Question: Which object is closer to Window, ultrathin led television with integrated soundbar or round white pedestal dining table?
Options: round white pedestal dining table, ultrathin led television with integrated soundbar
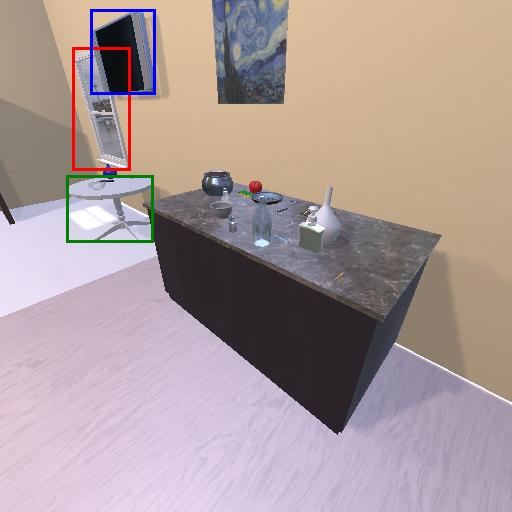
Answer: round white pedestal dining table